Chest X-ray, AP view. Patient: 65 years old, sex F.
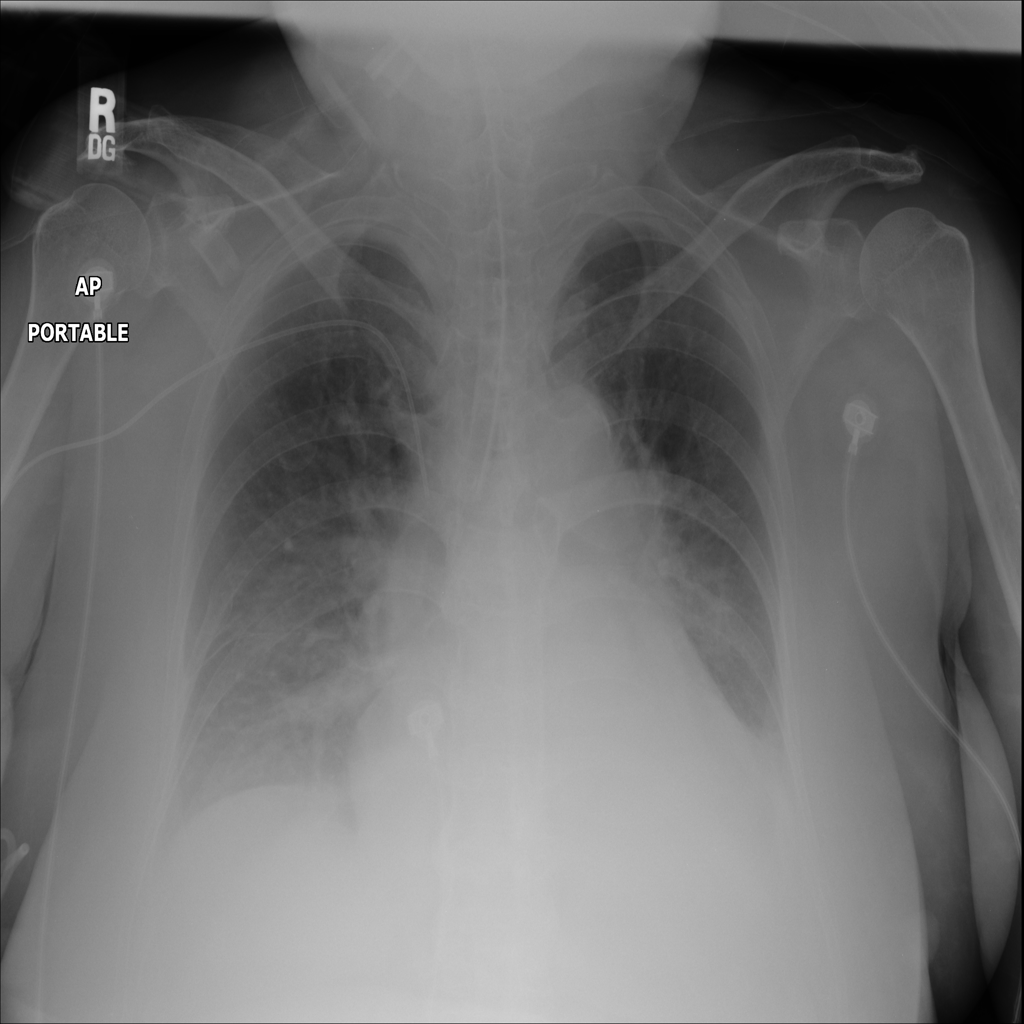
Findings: Cardiomegaly, Effusion